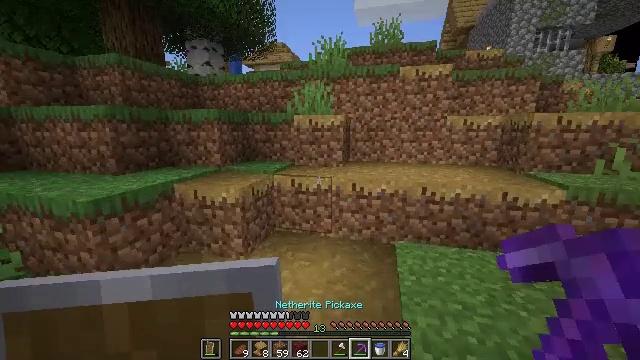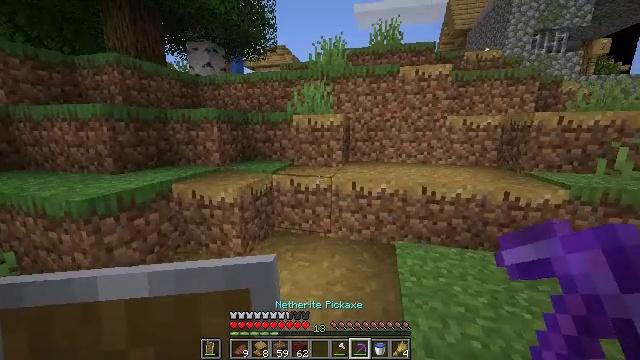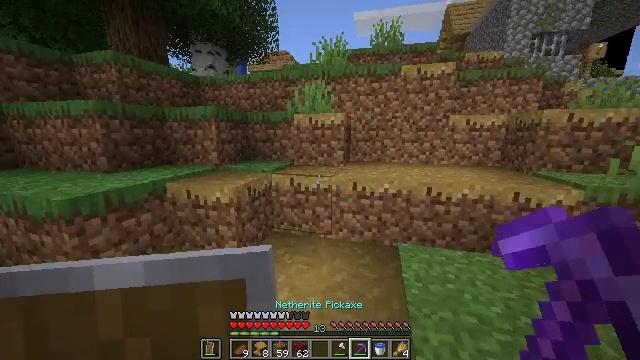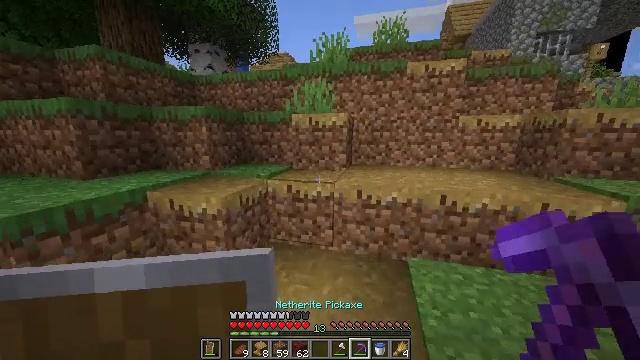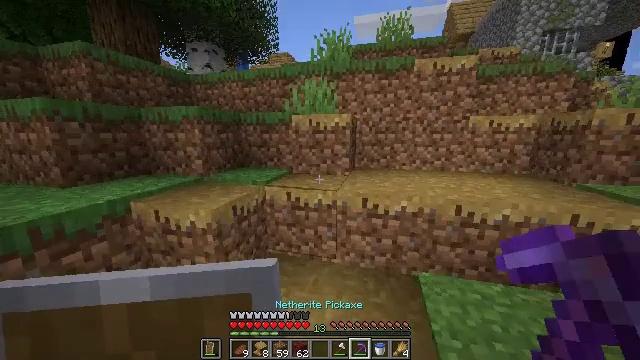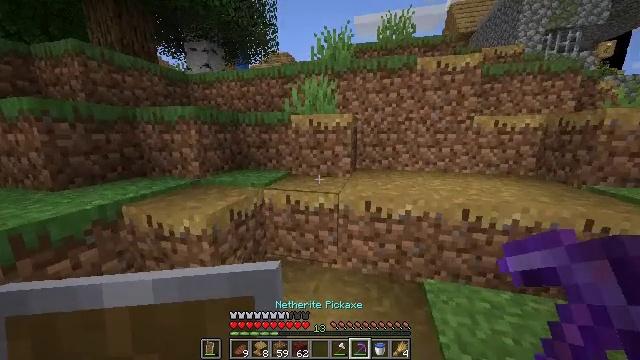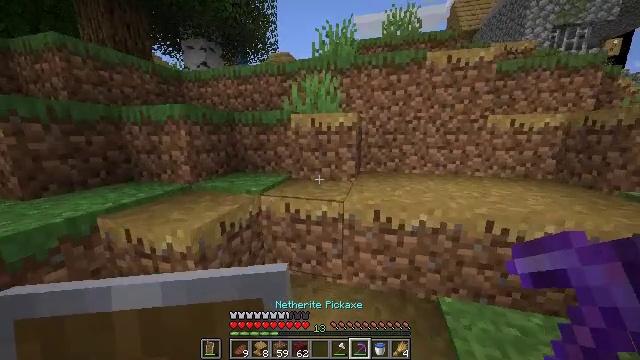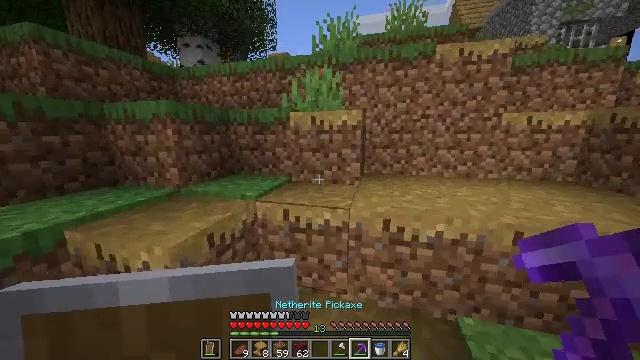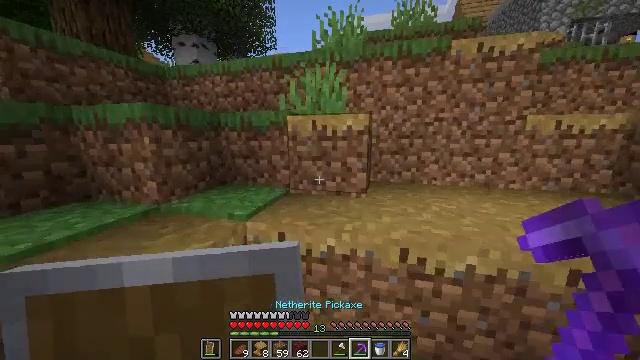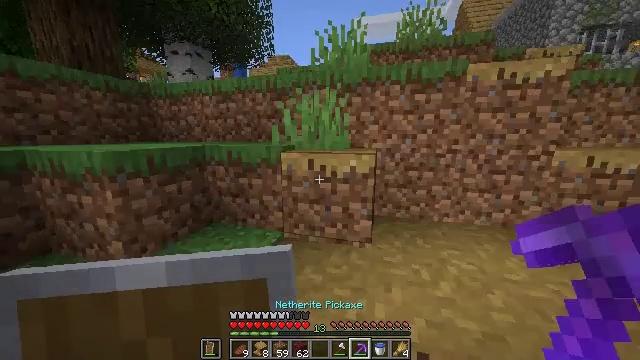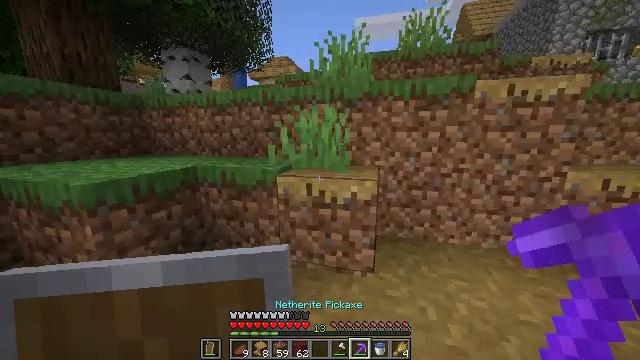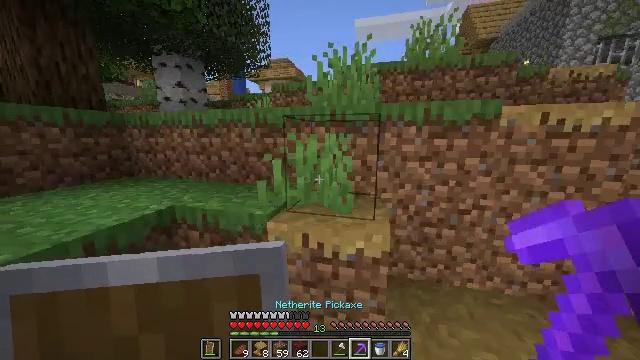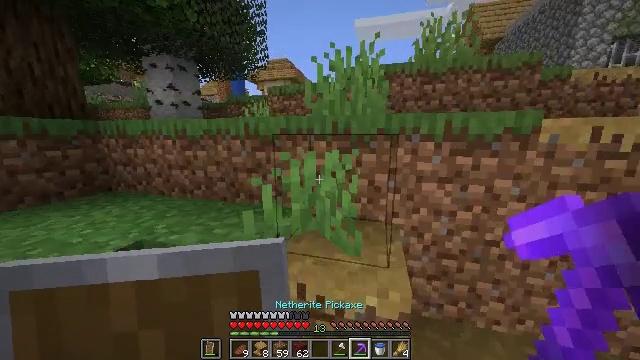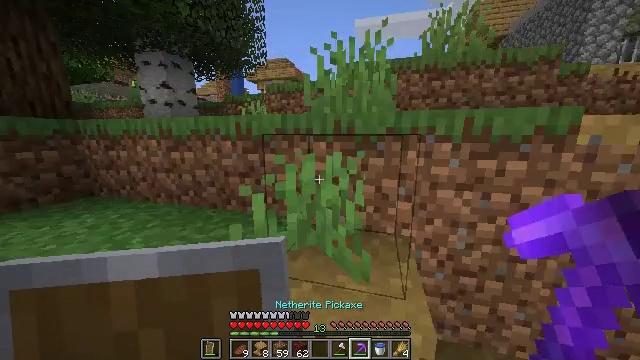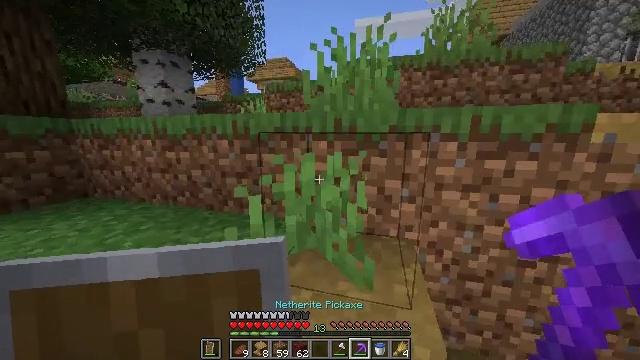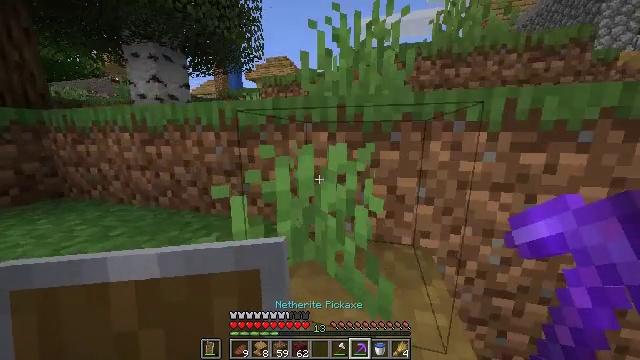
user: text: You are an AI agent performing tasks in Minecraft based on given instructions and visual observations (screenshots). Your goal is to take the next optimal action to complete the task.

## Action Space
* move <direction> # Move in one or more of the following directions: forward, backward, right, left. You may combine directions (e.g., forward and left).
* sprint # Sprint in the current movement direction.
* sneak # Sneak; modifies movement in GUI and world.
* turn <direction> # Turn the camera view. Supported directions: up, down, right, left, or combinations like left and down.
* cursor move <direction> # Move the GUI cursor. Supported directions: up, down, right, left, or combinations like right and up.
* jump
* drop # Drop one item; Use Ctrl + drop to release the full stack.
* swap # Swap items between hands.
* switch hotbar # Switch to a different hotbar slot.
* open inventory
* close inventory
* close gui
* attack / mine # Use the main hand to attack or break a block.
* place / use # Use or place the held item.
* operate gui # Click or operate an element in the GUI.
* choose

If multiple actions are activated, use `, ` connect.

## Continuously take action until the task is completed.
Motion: motion action
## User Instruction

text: Gather materials such as cobblestone.
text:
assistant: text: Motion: move forward
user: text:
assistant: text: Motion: move forward
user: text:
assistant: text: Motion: move forward
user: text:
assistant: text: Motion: move forward
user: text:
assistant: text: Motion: move forward
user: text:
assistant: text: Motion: move forward
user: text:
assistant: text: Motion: move forward
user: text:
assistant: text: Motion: move forward, jump
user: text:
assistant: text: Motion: move forward, jump
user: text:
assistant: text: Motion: move forward, jump
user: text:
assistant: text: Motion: move forward, jump
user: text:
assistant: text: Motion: move forward
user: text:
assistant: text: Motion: move forward
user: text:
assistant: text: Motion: move forward
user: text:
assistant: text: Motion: move forward
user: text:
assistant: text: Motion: move forward, jump
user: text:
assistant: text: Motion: move forward, jump
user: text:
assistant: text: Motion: move forward, jump
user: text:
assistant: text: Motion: move forward, jump
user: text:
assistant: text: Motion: move forward
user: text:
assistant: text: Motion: move forward
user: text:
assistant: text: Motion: move forward
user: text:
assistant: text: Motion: move forward
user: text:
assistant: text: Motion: move forward
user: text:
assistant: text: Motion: move forward
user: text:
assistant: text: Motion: move forward, jump
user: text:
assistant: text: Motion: move forward, jump
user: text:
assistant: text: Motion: move forward, jump
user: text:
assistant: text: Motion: move forward, turn right
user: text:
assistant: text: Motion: move forward, turn right